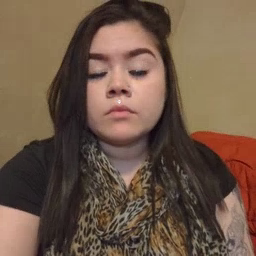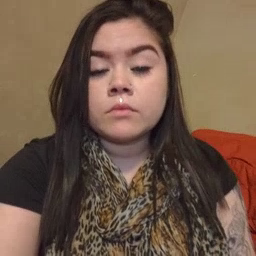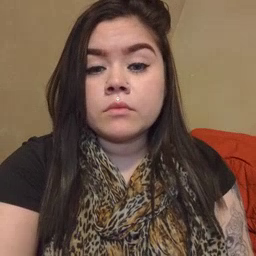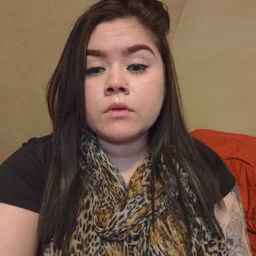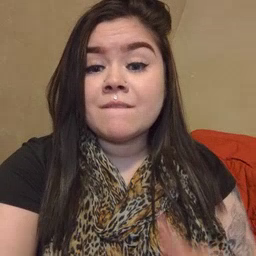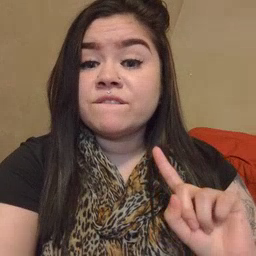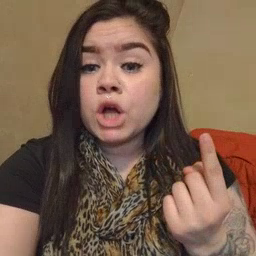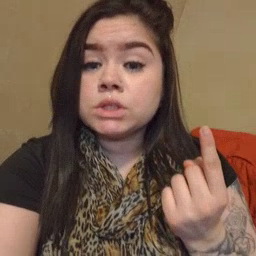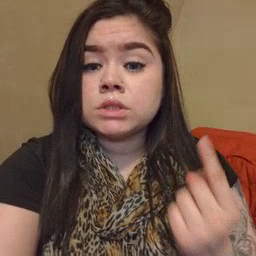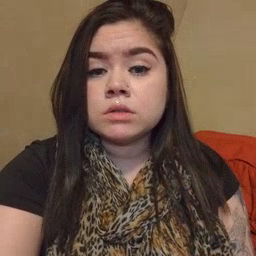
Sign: first